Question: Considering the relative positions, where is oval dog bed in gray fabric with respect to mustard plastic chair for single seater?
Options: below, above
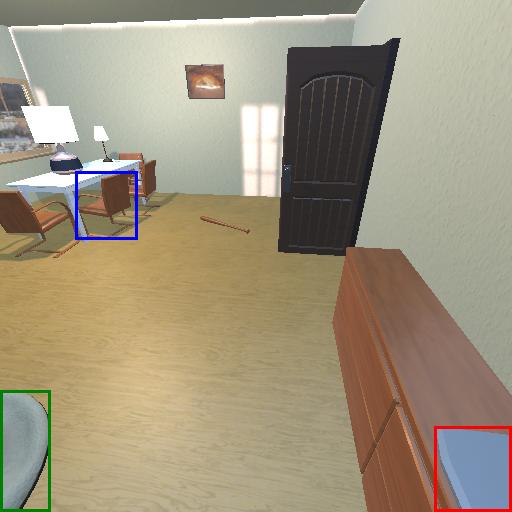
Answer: below